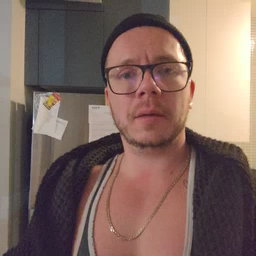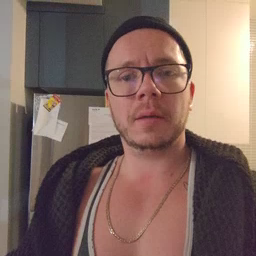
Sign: hat